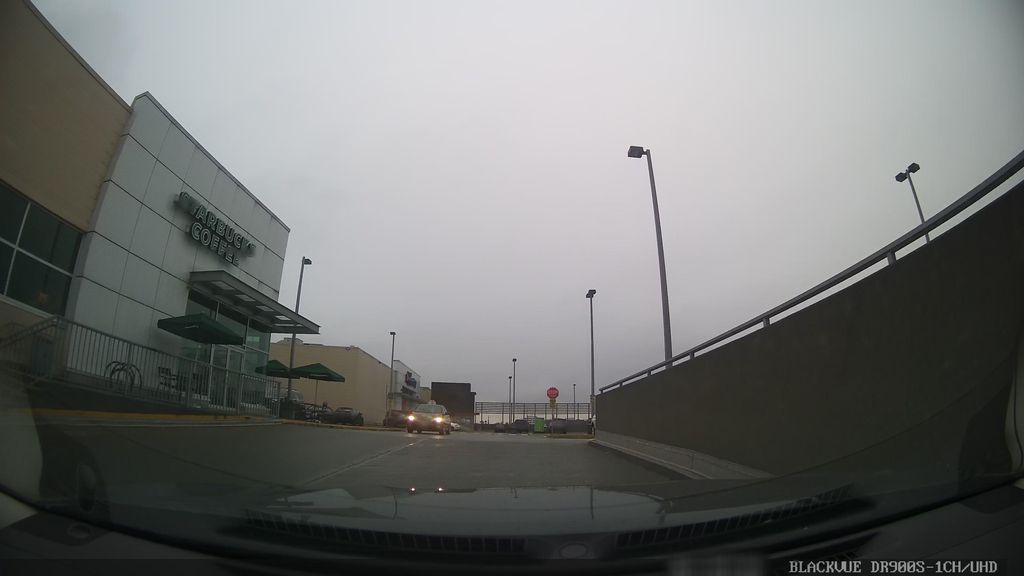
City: vancouver